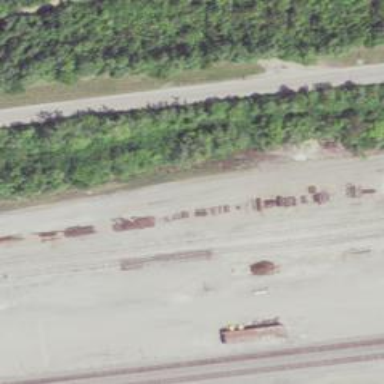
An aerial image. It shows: Railway yard.